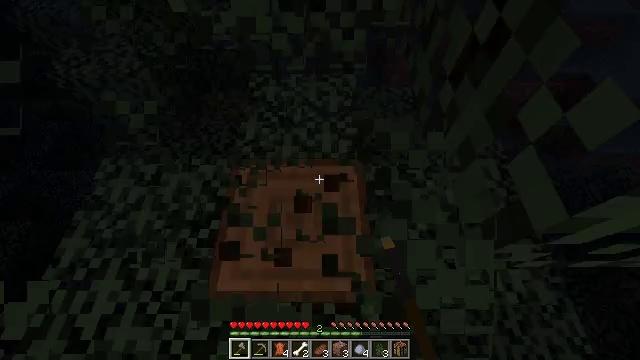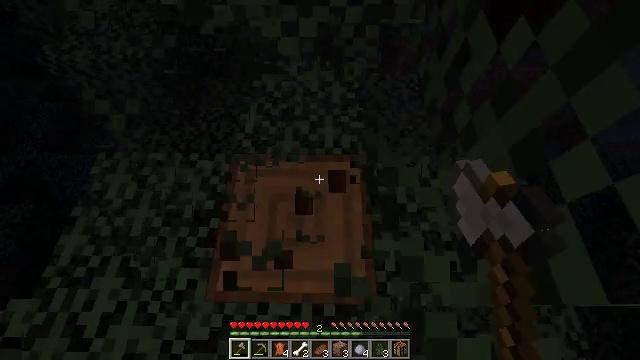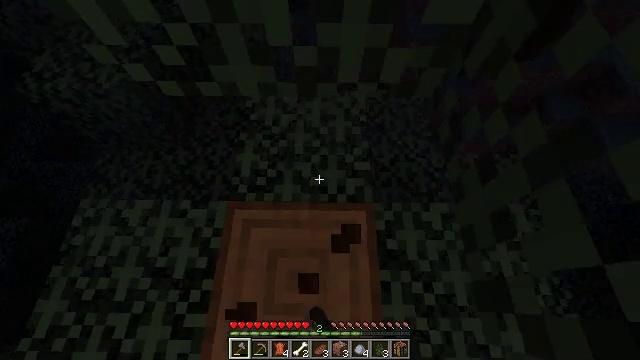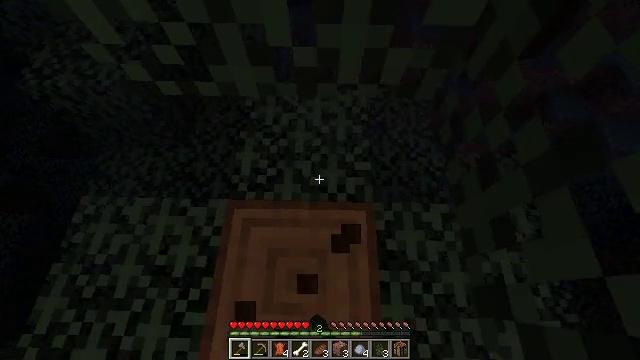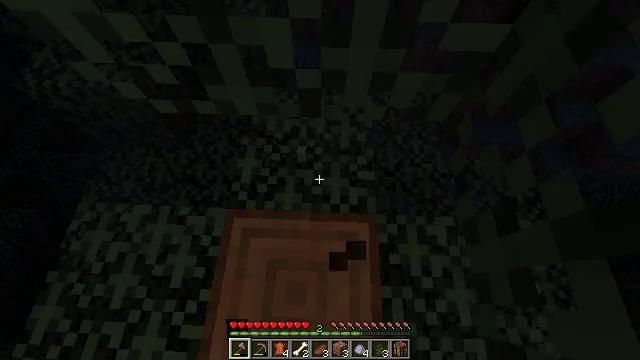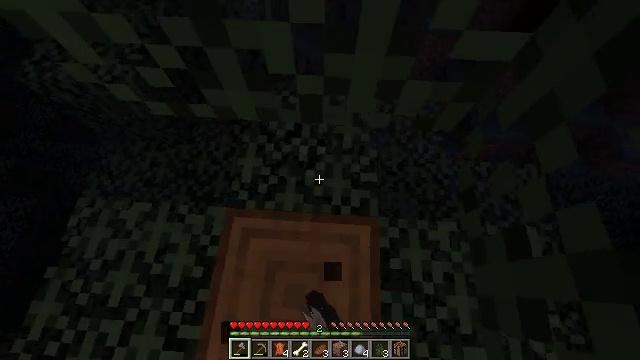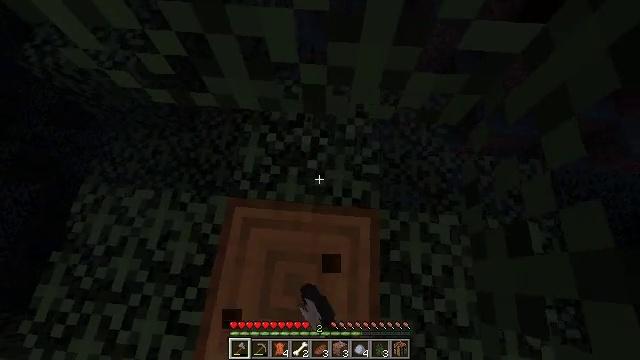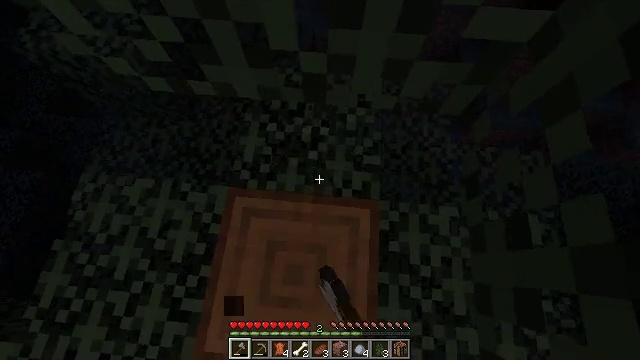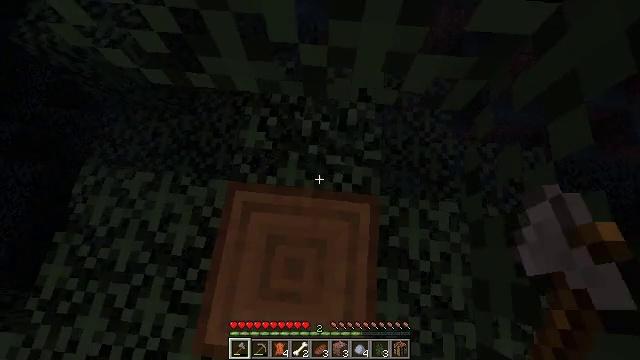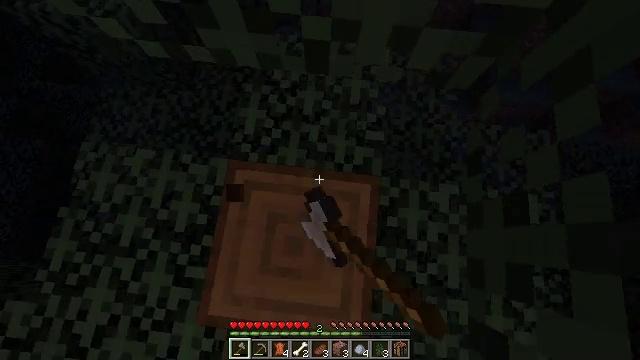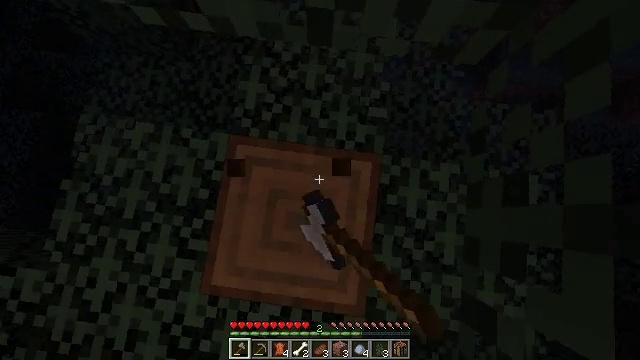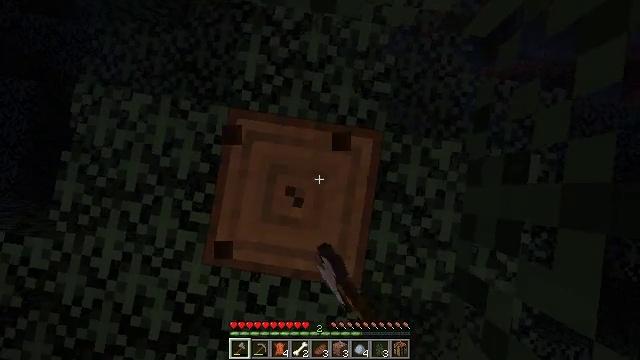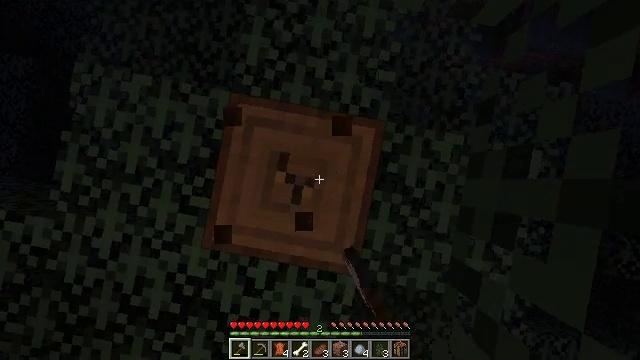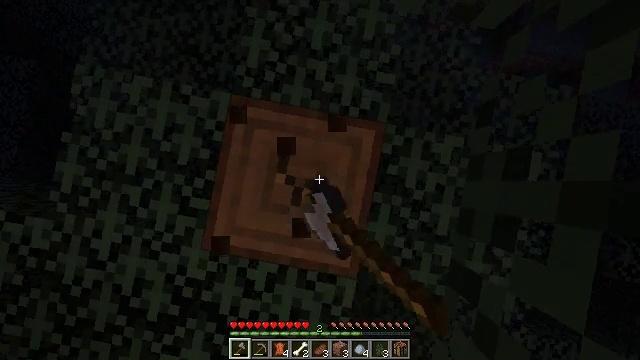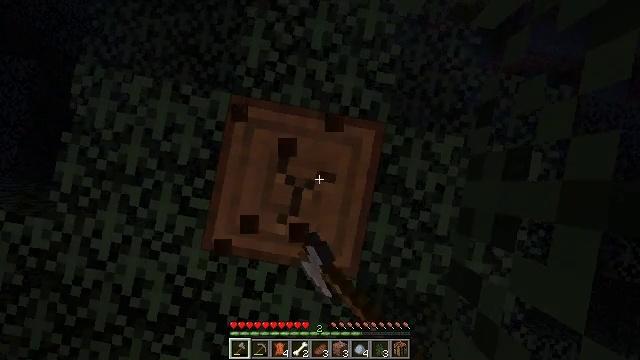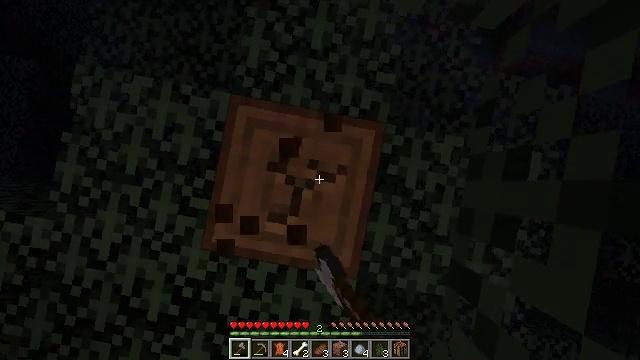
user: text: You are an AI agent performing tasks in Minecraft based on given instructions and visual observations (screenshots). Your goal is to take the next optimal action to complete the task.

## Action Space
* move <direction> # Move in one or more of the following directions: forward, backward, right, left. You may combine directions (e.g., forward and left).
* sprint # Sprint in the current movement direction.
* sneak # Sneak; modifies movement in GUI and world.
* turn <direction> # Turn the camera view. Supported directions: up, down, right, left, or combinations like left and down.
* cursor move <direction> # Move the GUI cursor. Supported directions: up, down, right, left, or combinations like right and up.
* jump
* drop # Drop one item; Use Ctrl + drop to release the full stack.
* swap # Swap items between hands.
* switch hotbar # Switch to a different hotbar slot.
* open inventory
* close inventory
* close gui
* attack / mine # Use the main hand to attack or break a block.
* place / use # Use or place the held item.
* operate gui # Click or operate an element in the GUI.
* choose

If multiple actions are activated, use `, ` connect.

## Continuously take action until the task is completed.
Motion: motion action
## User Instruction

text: Gather spruce log by chopping the tree.
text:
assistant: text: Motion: move forward, turn down, attack / mine
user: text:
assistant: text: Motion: move forward, attack / mine
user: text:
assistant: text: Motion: attack / mine
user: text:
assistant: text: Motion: turn left, attack / mine
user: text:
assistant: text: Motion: turn left and down, attack / mine
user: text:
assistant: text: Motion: turn left and down, attack / mine
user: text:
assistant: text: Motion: turn down, attack / mine
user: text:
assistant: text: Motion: turn down, attack / mine
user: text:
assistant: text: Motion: turn down, attack / mine
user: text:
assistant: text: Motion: turn left and down, attack / mine
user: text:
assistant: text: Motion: turn left and down, attack / mine
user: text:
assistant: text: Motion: turn left and down, attack / mine
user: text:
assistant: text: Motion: attack / mine
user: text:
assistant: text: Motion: attack / mine
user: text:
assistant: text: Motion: attack / mine
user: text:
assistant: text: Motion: attack / mine
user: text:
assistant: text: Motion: attack / mine
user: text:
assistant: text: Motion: attack / mine
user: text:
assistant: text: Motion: turn left, attack / mine
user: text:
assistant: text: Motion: turn left, attack / mine
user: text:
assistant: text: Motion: attack / mine
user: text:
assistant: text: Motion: attack / mine
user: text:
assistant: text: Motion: attack / mine
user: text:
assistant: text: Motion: attack / mine
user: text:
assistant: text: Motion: attack / mine
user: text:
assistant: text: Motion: attack / mine
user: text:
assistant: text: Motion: turn left, attack / mine
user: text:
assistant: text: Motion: turn left, attack / mine
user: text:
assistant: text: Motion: turn left, attack / mine
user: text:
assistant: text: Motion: turn left, attack / mine